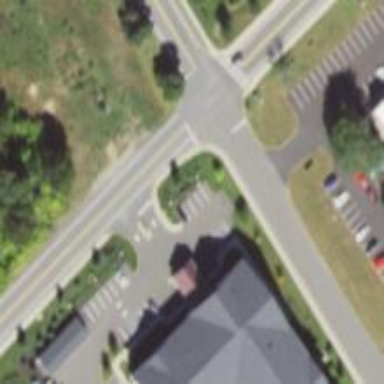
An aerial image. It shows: Road with stop sign.